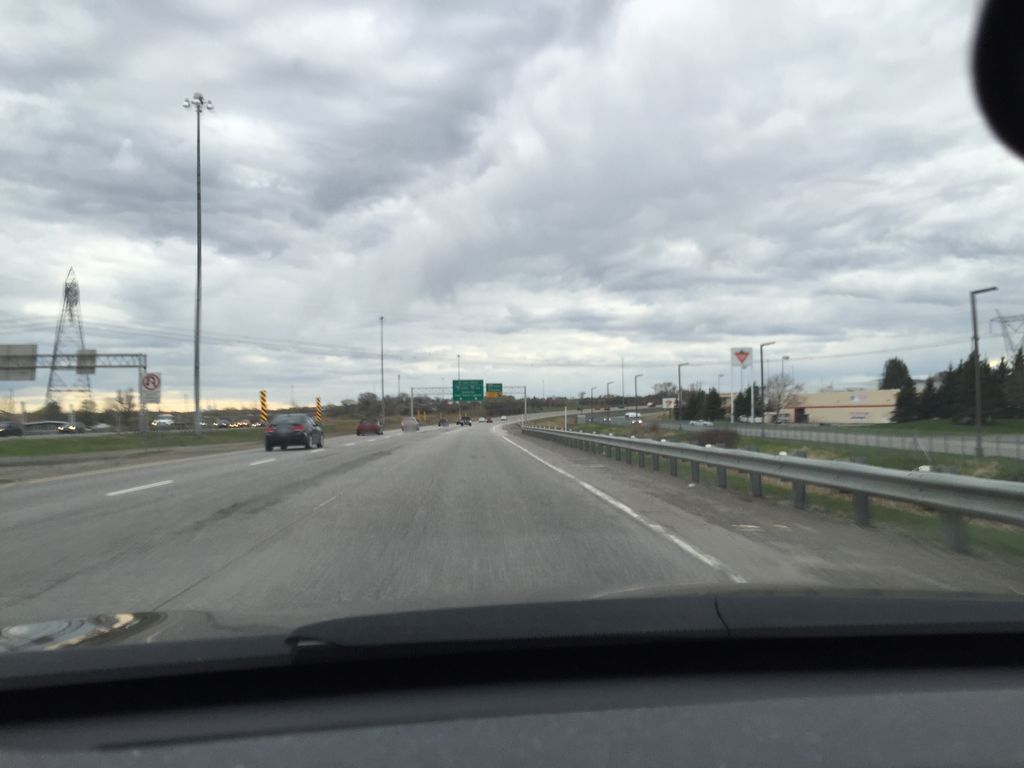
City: quebec_city